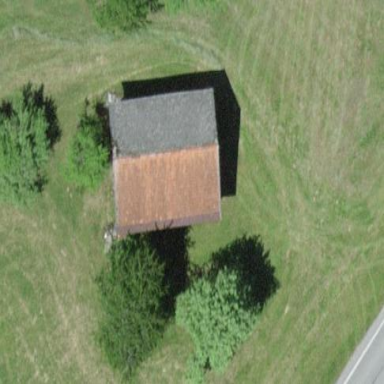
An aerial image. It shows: Rural barn.